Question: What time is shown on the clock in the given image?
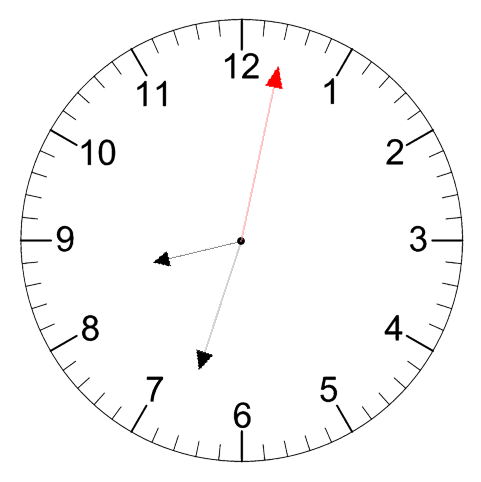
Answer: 08:33:02